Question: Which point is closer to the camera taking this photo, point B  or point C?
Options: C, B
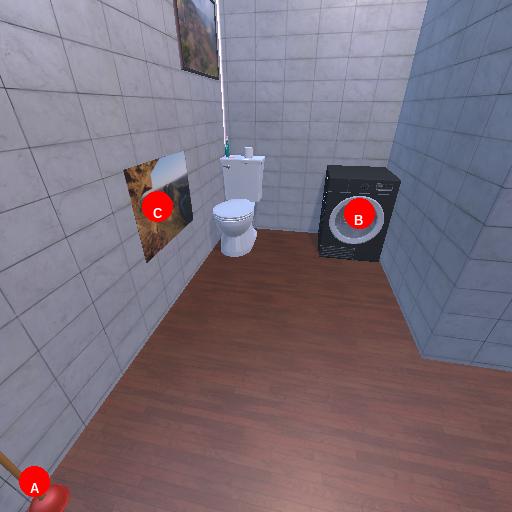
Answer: C